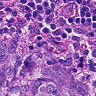
Metastatic tissue present: yes